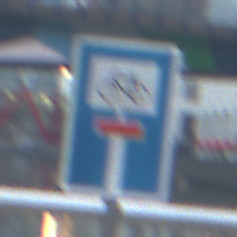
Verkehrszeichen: SackgasseRadverkehrDurchlaessig
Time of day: MorningAfternoon
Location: Outdoor (Urban)
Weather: PartlyCloudy
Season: NotSpecified
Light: Natural